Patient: sex F, age 34
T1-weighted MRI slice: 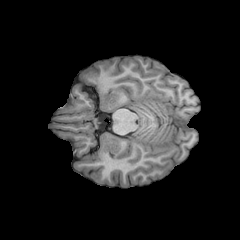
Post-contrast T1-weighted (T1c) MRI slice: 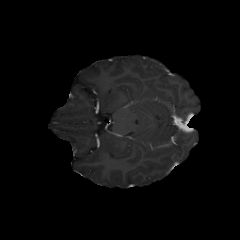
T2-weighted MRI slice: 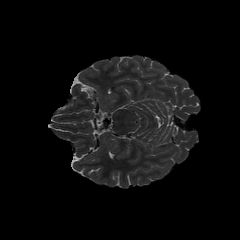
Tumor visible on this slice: no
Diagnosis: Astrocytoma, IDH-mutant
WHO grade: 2